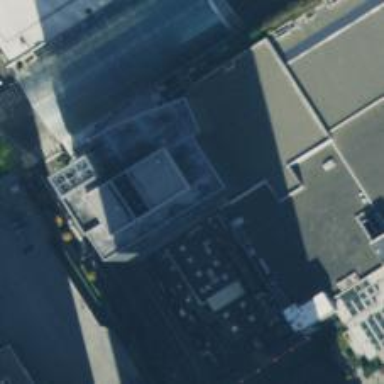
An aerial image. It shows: Conference center.